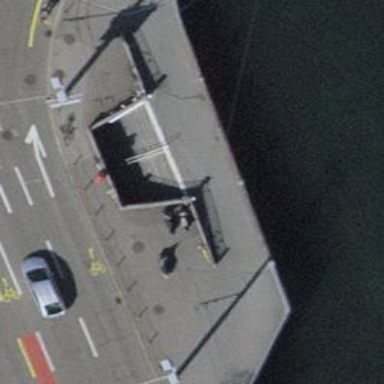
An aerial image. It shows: Steps with asphalt surface.